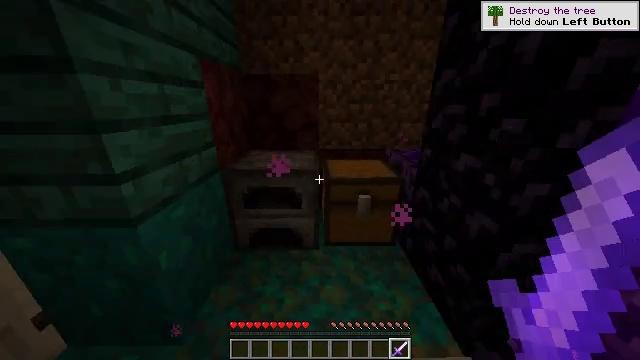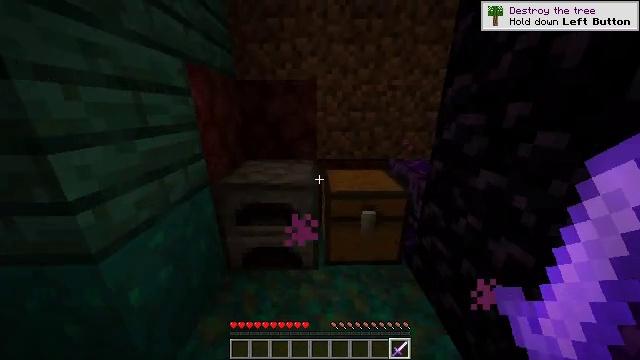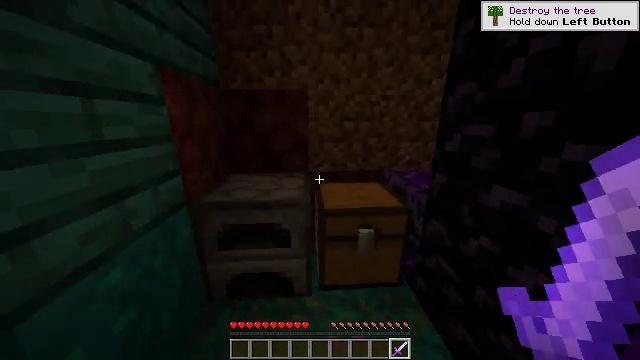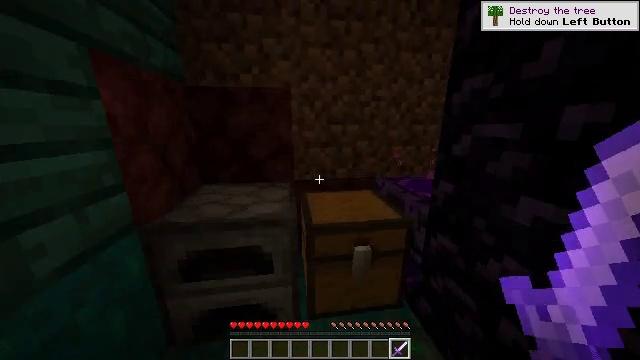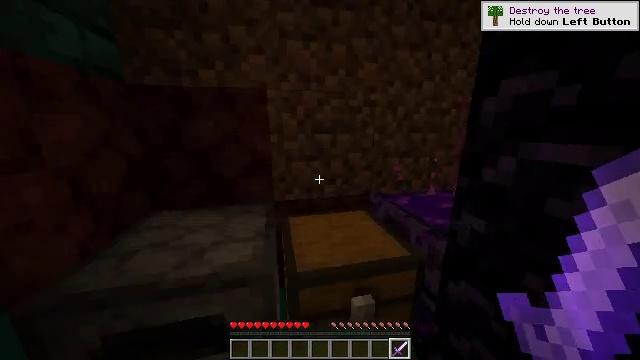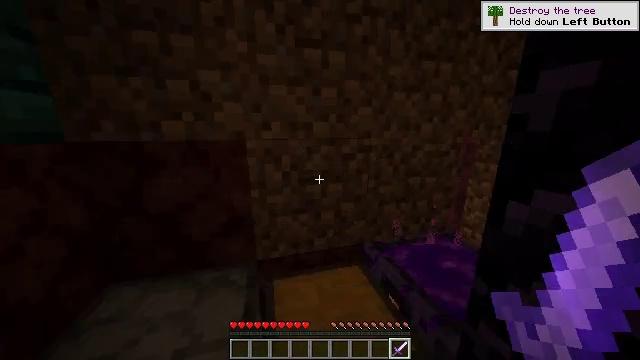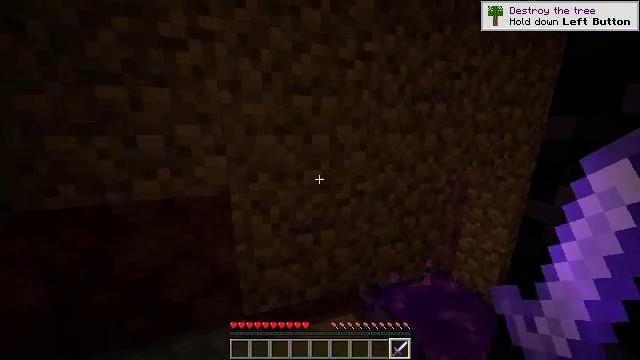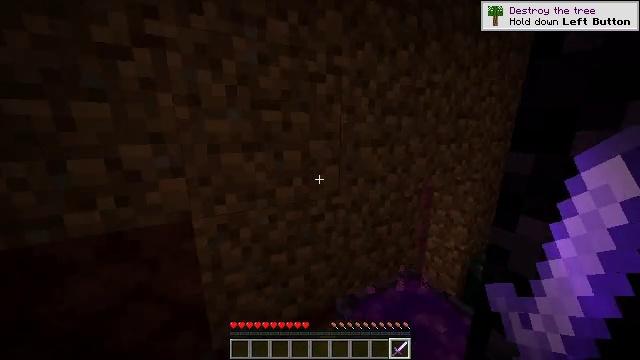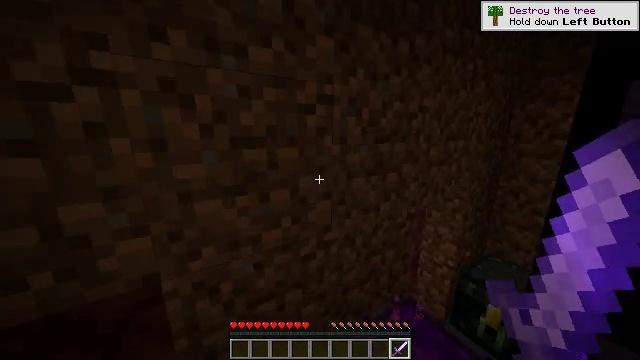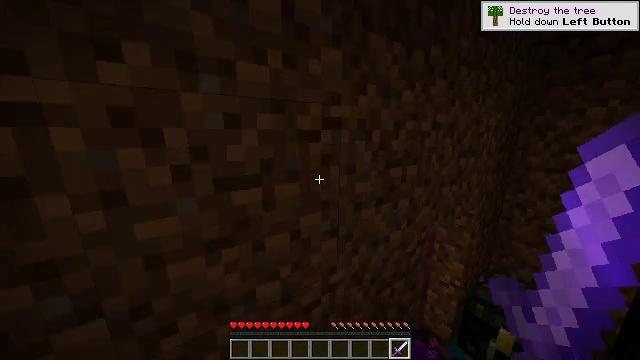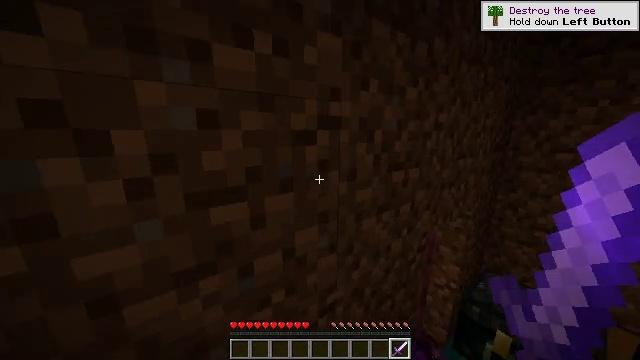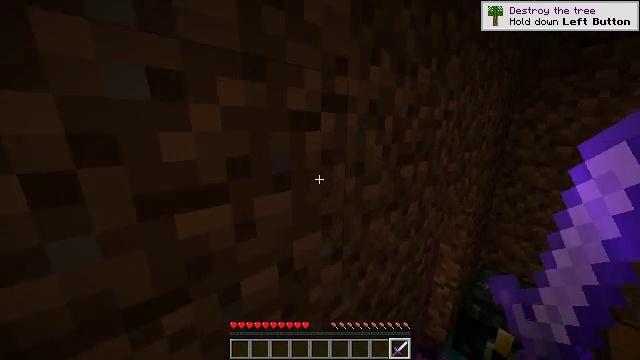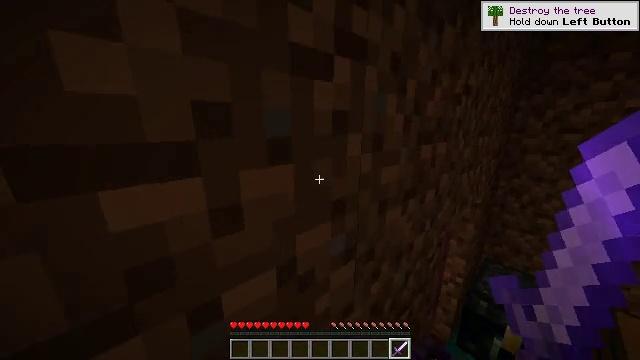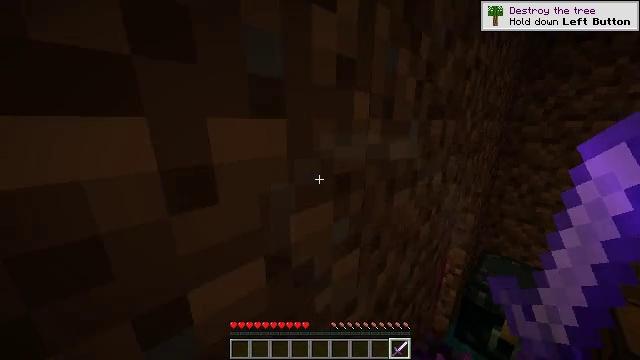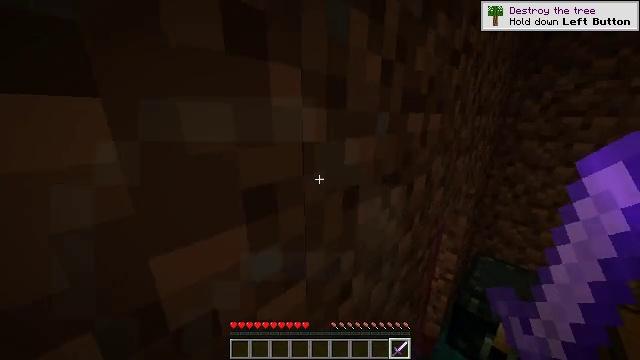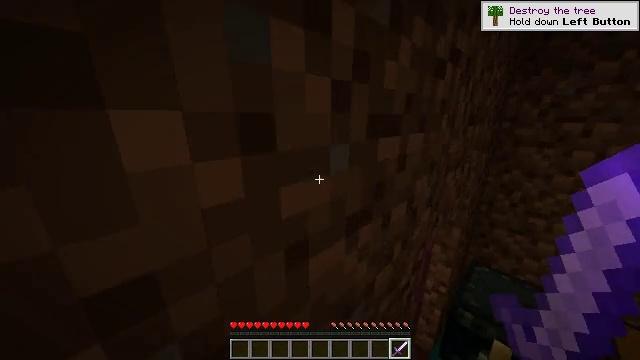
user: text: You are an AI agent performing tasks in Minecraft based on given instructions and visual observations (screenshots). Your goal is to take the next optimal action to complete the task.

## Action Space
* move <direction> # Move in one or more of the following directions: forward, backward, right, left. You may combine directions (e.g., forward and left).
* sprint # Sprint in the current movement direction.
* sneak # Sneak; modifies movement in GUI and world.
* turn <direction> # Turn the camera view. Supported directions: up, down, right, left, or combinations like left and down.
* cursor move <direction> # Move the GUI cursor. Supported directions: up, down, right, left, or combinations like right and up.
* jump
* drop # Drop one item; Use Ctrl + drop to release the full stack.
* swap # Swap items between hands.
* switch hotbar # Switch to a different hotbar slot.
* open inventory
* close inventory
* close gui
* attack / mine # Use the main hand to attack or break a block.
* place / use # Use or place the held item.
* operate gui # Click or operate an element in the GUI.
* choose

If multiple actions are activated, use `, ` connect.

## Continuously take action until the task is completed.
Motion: motion action
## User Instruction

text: Kill a piglin.
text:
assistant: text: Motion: move forward, turn up
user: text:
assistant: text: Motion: move forward, turn right and up
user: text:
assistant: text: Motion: move forward, turn right and up
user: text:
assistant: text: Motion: move forward, turn right and up
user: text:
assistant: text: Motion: move forward, turn right, jump
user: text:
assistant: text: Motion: move forward, turn right, jump
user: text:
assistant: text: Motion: move forward, turn right, jump
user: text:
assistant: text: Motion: move forward, turn right, jump
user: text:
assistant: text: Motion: move forward, turn right, jump
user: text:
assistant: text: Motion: move forward, turn right
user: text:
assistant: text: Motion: move forward, turn right
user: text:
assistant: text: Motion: move forward, turn right
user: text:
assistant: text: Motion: move forward and move right, turn right and down
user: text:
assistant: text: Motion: move forward and move right
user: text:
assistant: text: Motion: move forward and move right
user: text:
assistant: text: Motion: move forward and move right, turn down
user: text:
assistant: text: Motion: move forward and move right, turn left and down
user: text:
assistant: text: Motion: move forward and move right, turn left and down
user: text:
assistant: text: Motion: move forward and move right, turn left and down
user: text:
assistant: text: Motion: move forward, turn left and down
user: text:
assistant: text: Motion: move forward, turn left
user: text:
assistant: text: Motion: move forward, turn left
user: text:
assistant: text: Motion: move forward, turn left
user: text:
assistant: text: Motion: move forward, turn left
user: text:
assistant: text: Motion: move forward, turn left
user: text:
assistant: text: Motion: move forward, turn left
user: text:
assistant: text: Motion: move forward, turn left
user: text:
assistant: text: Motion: move forward, turn left
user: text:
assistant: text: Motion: move forward
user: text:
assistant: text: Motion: move forward, turn up